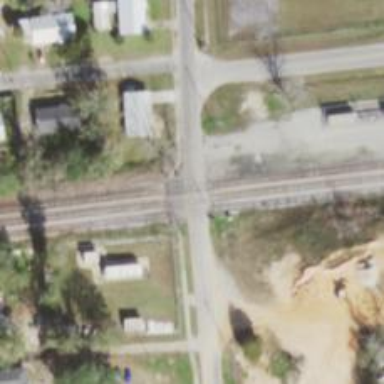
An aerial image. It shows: Level crossing with lights on the railway.